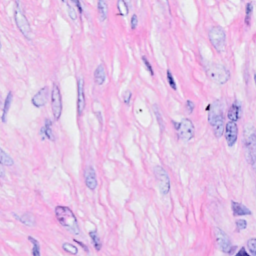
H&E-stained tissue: Breast